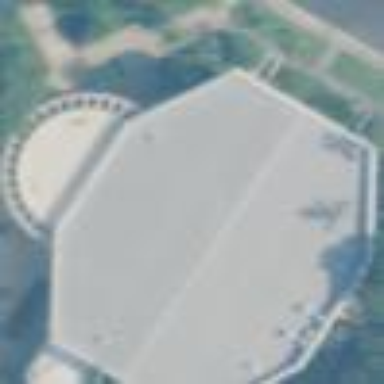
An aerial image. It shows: Conference centre building.